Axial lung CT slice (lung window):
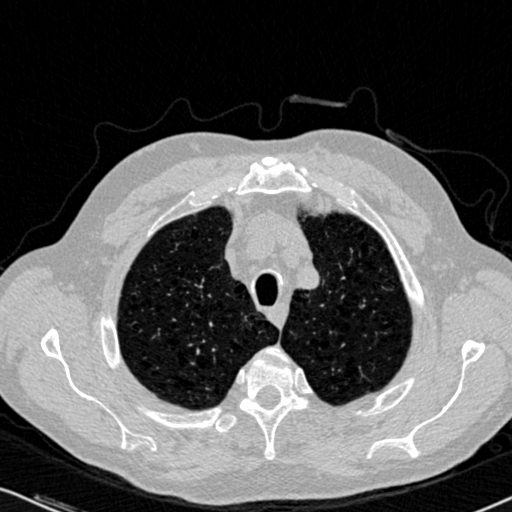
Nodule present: no